Question: I'm trying to make a QT application that works as a Dungeons and Dragons character sheet. As a result, I need to have a widget inside another widget. For example, a stat block needs to look like this:

That means it needs a QLabel for the text, a QLineEdit for entering the bottom number, and another QLabel for the modifier (+3). It also needs to have an SVG file as a background.
My problem is this: Is there any way to make such a custom widget that incorporates all three needed widgets and the background into one singular widget? My current code currently looks like this:
statBlock.hpp:
'''
class QLineEdit;
class QLabel;
class QSvgRenderer;
class QSize;
class StatBlockWidget : public QWidget {
Q_OBJECT
public:
StatBlockWidget(const QString& name, QWidget* parent = 0);
~StatBlockWidget();
protected:
QSize sizeHint() const override;
QSize minimumSizeHint() const override;
private:
QLineEdit* abilityScoreEntry;
AbilityScoreModDisplay* abilityModifierDisplay; // Custom widget that automatically shows the correct modifier for a stat's number.
QLabel* abilityName;
QSvgRenderer* svgRenderer;
QLabel* background;
};
'''
statBlock.cpp:
'''
#include "statBlock.hpp"
#include <QLineEdit>
#include <QLabel>
#include <QValidator>
#include <QSvgRenderer>
#include <QPainter>
#include <QPaintEvent>
#include <QPixmap>
#include <QSizePolicy>
StatBlockWidget::StatBlockWidget(const QString& name, QWidget* parent):
QWidget(parent)
{
// Properties of this widget
this->setSizePolicy(QSizePolicy(QSizePolicy::Fixed, QSizePolicy::Fixed));
this->resize(100, 100);
// Create child widgets
abilityModifierDisplay = new AbilityScoreModDisplay(this);
abilityName = new QLabel(this);
abilityScoreEntry = new QLineEdit(this);
svgRenderer = new QSvgRenderer(QStringLiteral(":/charSheet/assets/statblock.svg"), this);
background = new QLabel(this);
QImage backgroundImage{100, 100, QImage::Format_A2RGB30_Premultiplied};
backgroundImage.fill(Qt::transparent);
// Set attributes
abilityModifierDisplay->raise();
abilityScoreEntry->raise();
abilityScoreEntry->setValidator(new QIntValidator(1, 30, this));
abilityName->raise();
abilityName->setText(name);
// Render the background svg onto the widget
QPainter painter(&backgroundImage);
svgRenderer->render(&painter);
background->setPixmap(QPixmap::fromImage(backgroundImage));
// Set styles and positions for inputs and outputs
abilityScoreEntry->setFixedWidth(80);
abilityScoreEntry->setAlignment(Qt::AlignCenter);
abilityScoreEntry->setStyleSheet("background-color: transparent;"
"color: black;"
"font-size: 35px;"
"border: 1px solid white;");
QPoint centerPoint = this->rect().center() - abilityScoreEntry->rect().center();
centerPoint.setY(centerPoint.y() - 10);
abilityScoreEntry->move(centerPoint);
abilityModifierDisplay->setAlignment(Qt::AlignHCenter | Qt::AlignTop);
abilityModifierDisplay->setFixedWidth(this->width());
abilityModifierDisplay->move(0,-1); // Needed to fix center the text vertically.
abilityModifierDisplay->setStyleSheet("background-color: transparent;"
"color: black;"
"font-size: 14px");
abilityName->setFixedWidth(80);
abilityName->setAlignment(Qt::AlignCenter);
abilityName->setStyleSheet("background-color: transparent;"
"color: black;"
"font-size: 12px;");
centerPoint = this->rect().center() - abilityName->rect().center();
centerPoint.setY(centerPoint.y() + 40);
abilityName->move(centerPoint);
// Set fixed size for this widget
this->setSizePolicy(QSizePolicy(QSizePolicy::Fixed, QSizePolicy::Fixed));
// Connect Signals and Slots
connect(abilityScoreEntry, SIGNAL(textChanged(const QString&)), abilityModifierDisplay, SLOT(updateModifer(const QString&)));
}
StatBlockWidget::~StatBlockWidget() {}
QSize StatBlockWidget::sizeHint() const {
return QSize(100,100);
}
QSize StatBlockWidget::minimumSizeHint() const {
return QSize(100,100);
}
'''
What I'm trying to do in the code is create a custom widget with 4 child widgets, 3 for the text and numbers, and a QLabel as a background (and a QSvgRenderer to render the svg onto the QLabel). However, this approach is very hard to modify, and it will be harder to do for other aspects of the sheet.
Is there any way in QT that allows me to place widgets on a certain location of its parent widget, that is easy to adjust? I've looked into layouts, but those don't seem to be for a general placement of widgets (ie. in a line or grid), whereas I want to place the widgets very specifically on its parent (say, at 40% mark of its height and width). How could I do this?
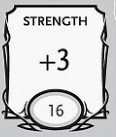
Answer: You must create a function that updates the position relative to the size change, for this the function 'updatePosition' has been created. This method must be called in the 'resizeEvent' event as shown below:
'''
#ifndef POSITIONWIDGET_H
#define POSITIONWIDGET_H
#include <QLabel>
#include <QLineEdit>
#include <QResizeEvent>
#include <QWidget>
class PositionWidget : public QWidget
{
Q_OBJECT
public:
PositionWidget(QWidget *parent = 0):QWidget(parent){
label = new QLabel("LABEL", this);
lineEdit = new QLineEdit(this);
}
~PositionWidget(){
}
protected:
void resizeEvent(QResizeEvent *event){
updatePosition(label, 0.5, 0.5); //50% , 50%
updatePosition(lineEdit, 0.3, 0.7); //30% , 70%
QWidget::resizeEvent(event);
}
private:
QLabel *label;
QLineEdit *lineEdit;
void updatePosition(QWidget *widget, float xscale, float yscale){
int w = size().width();
int h = size().height();
widget->move( QPoint(w*xscale, h*yscale) - widget->rect().center());
}
};
#endif // POSITIONWIDGET_H
'''
The complete example can be found at the following <URL>.